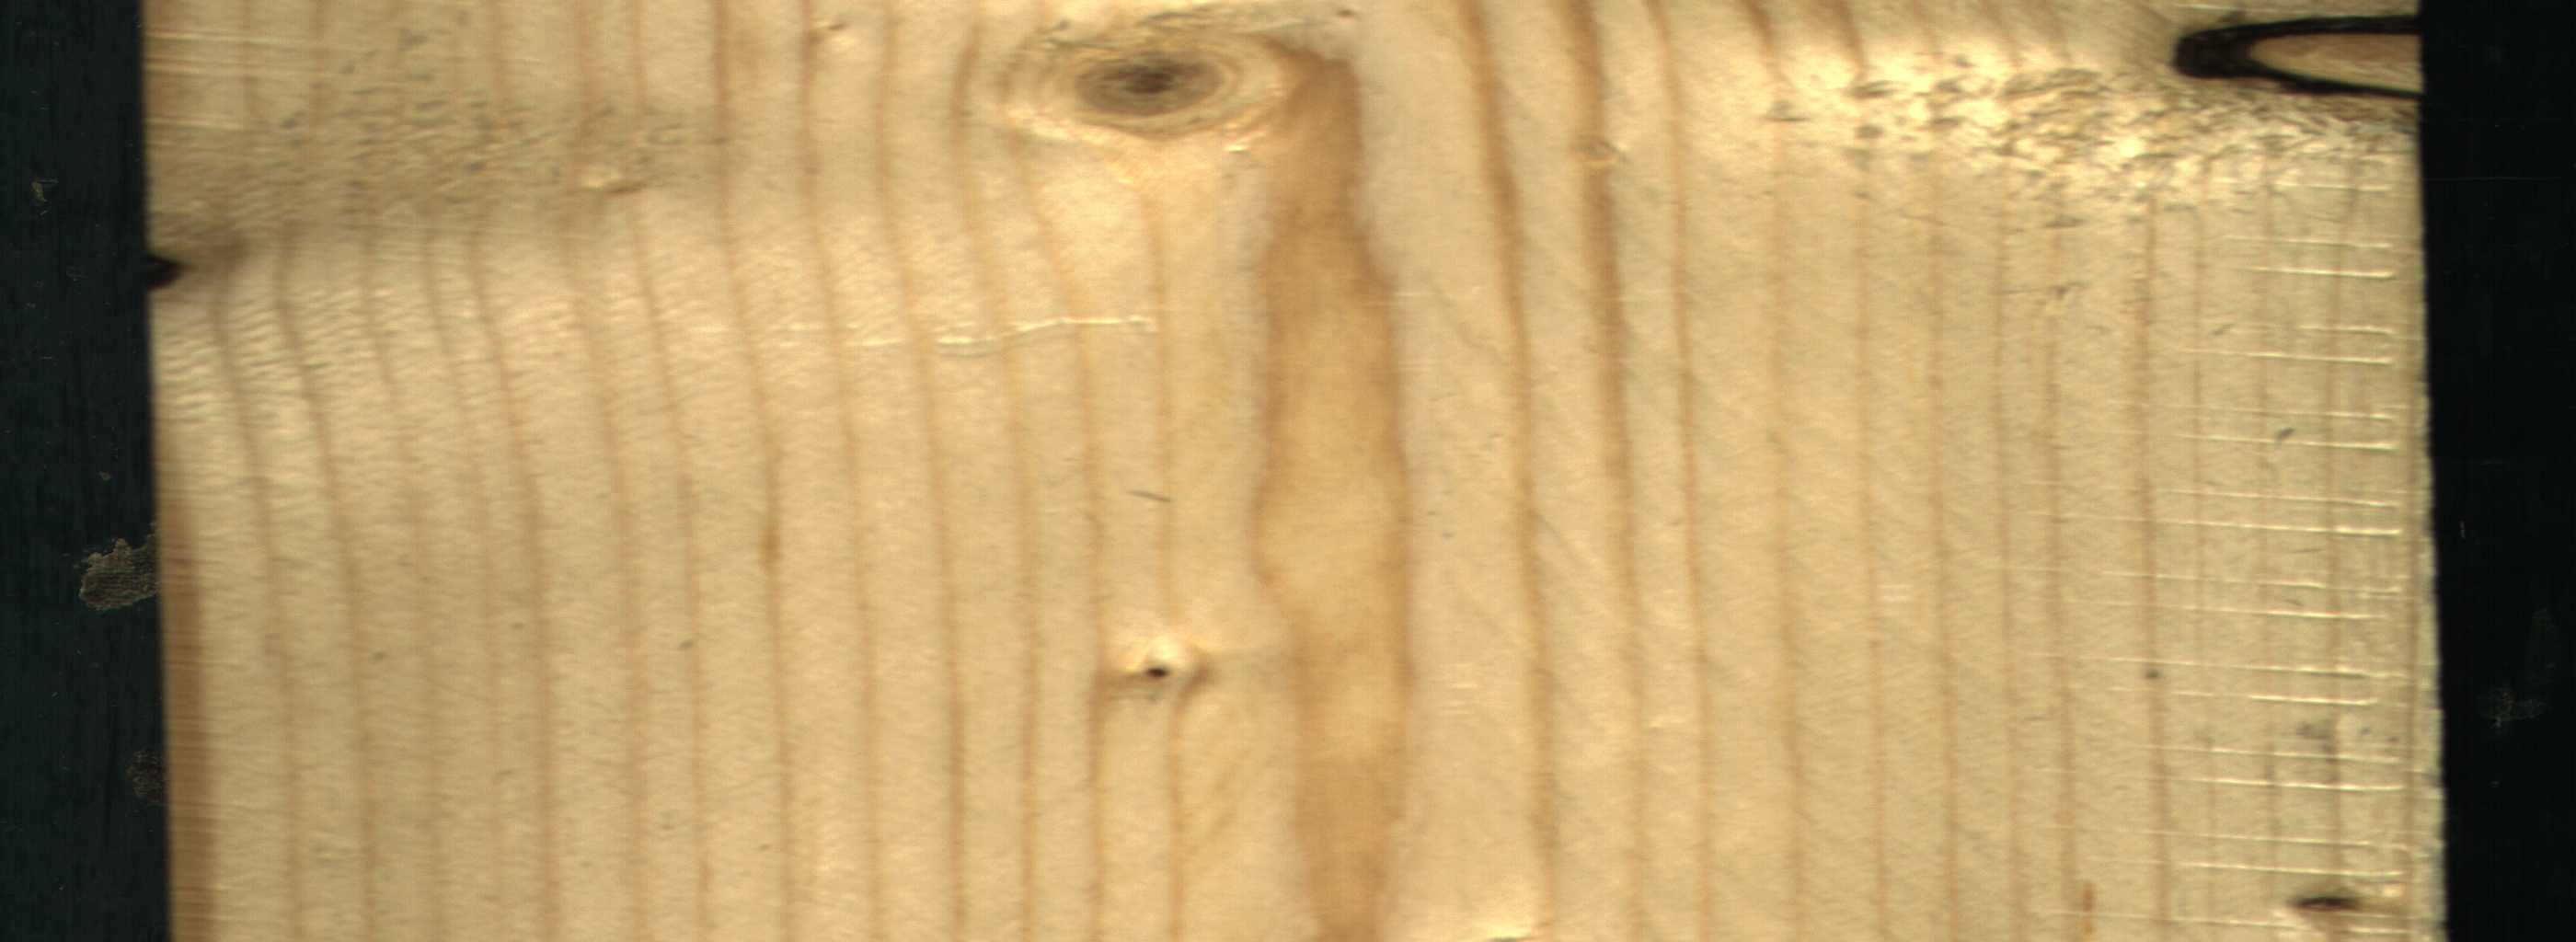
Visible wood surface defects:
Knot_missing
Dead_Knot
Dead_Knot
Live_Knot